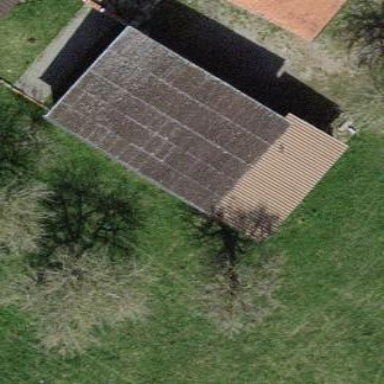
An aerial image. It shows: Farm auxiliary building.